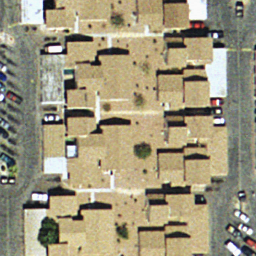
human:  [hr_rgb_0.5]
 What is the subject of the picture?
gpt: dense residential